Interaction volume radius: 10 \u00c5
Interaction volume height: 15 \u00c5
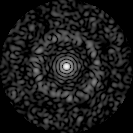
Disorder parameter: 0.8064